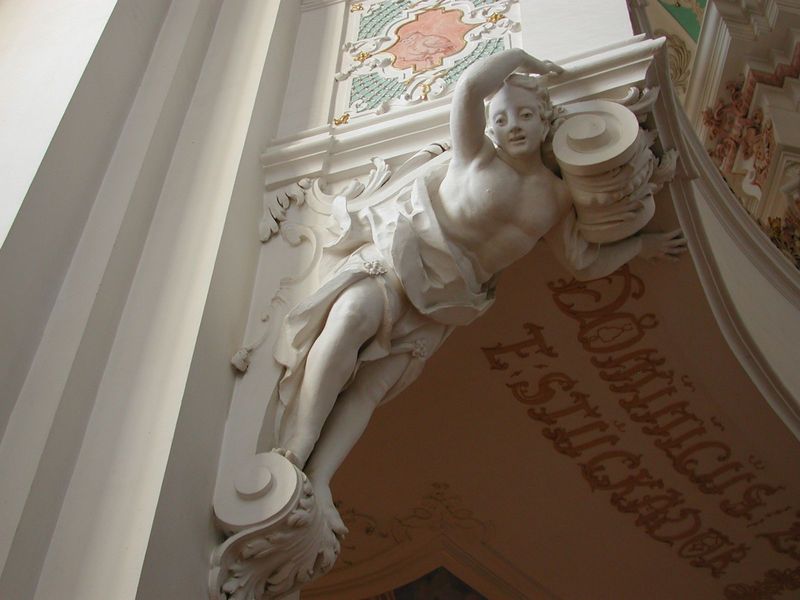
Titel: Steinhausen, Unserer lieben Frau, Pfarrkirche St. Peter und Paul
Künstler: Dominikus Zimmermann
Standort: Steinhausen, Unserer lieben Frau, Pfarrkirche St. Peter und Paul (EU - D - BW)
Schlagwörter: blau, mann, nackt, weiß, brust, frau, marmor, schwarz, stützen, säule, rot, tuch, ornament, jung, wand, architektur, arm, arme, augen, barock, falten, gesicht, halten, kirche, figur, gewand, gold, decke, blatt, locken, engel, ranken, skulptur, füße, schrift, farbe, empore, pilaster, ornamente, stuck, plastik, junge, geschlecht, oberkörper, foto, fotografie, bedeckt, text, kapitell, gesims, orgel, blattwerk, konsole, volute, fresko, schnecke, welt, träger, verputz, kriche, vierpass, tragend, atlas, genius, engek, stukatur, d, architekturplastik, stückader, stuckadur